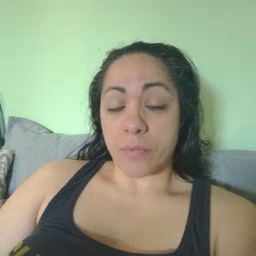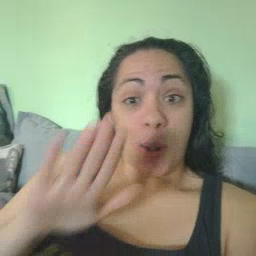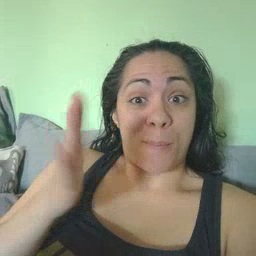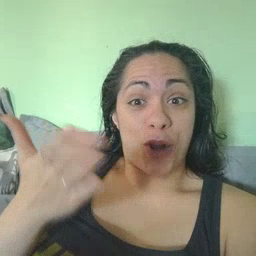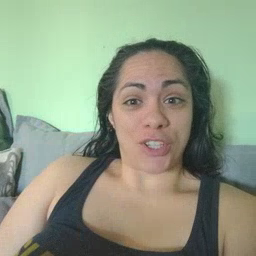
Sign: book